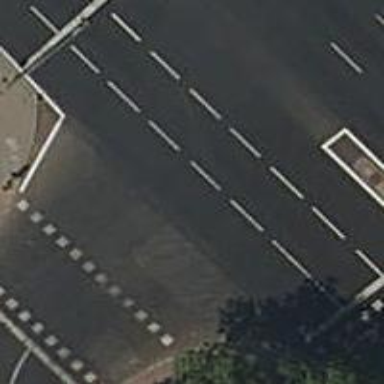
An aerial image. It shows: Road with traffic signals.